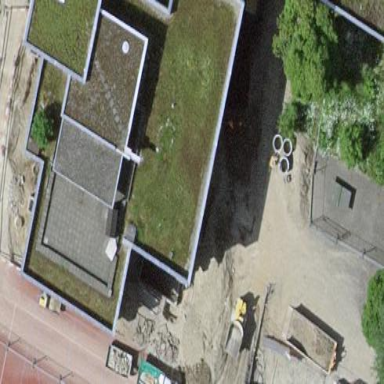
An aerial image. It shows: School building.